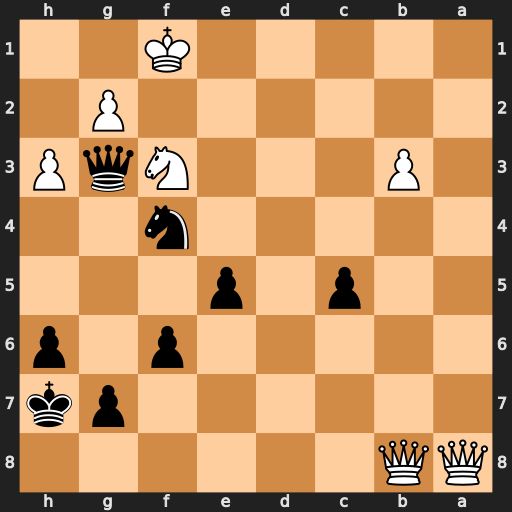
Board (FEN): QQ6/6pk/5p1p/2p1p3/5n2/1P3NqP/6P1/5K2
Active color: b
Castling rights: -
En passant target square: -
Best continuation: Qxg2+ Ke1 Qe2#